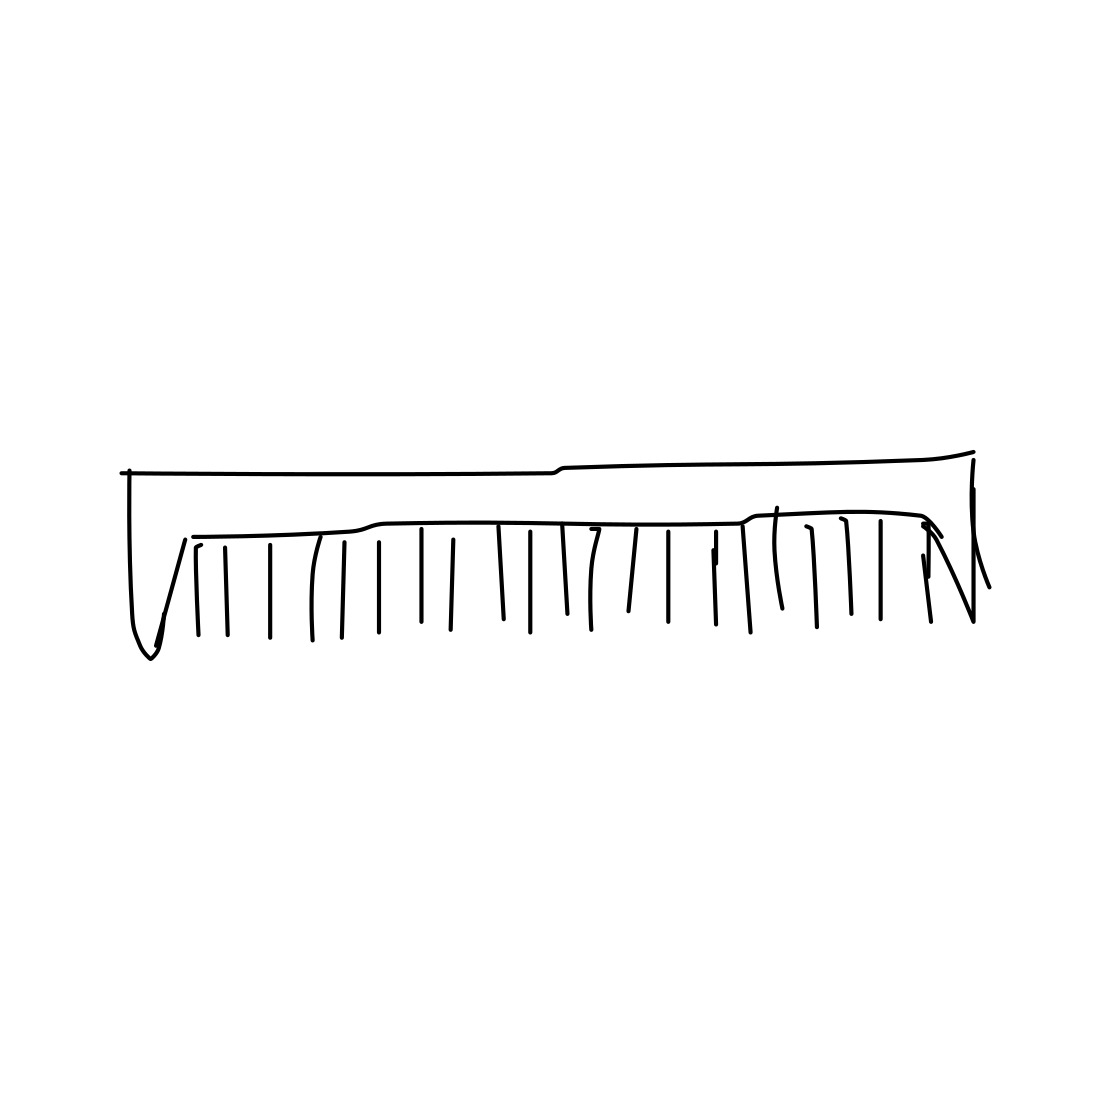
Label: comb